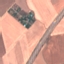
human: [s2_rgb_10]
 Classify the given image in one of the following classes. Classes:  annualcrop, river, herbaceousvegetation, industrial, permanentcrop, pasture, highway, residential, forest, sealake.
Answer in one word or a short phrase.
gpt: Highway